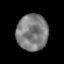
Tissue: prostate
Cell type: T cells
Senescence score: 0.1946
Nuclear area (px): 1115
Mean DAPI intensity: 125.387